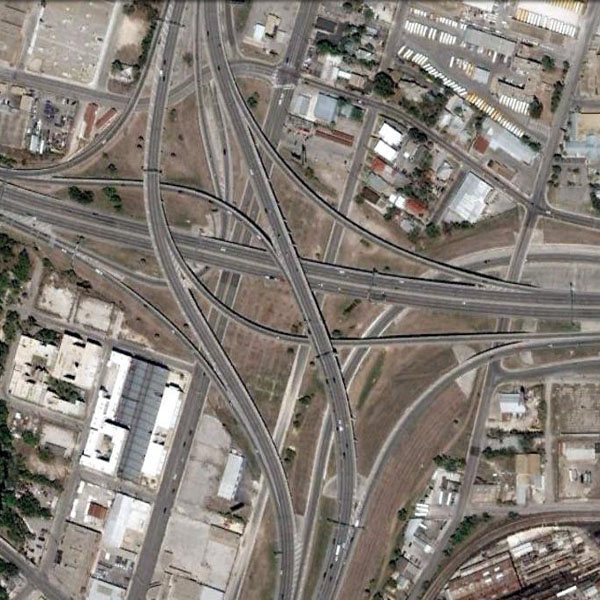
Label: Viaduct